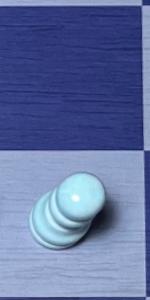
Label: Pawn_White